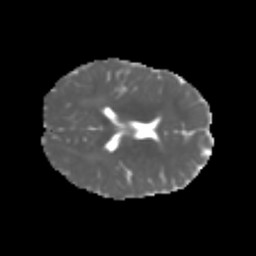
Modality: MD
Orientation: axial
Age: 6
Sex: male
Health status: healthy